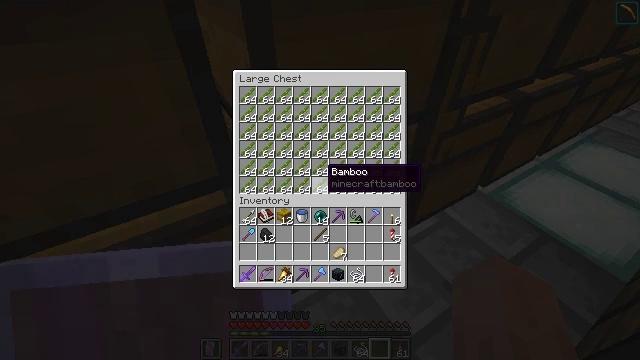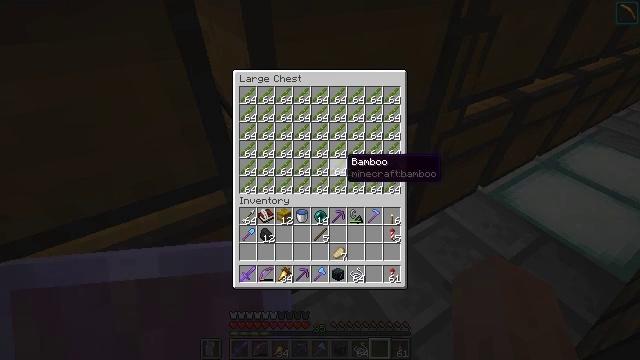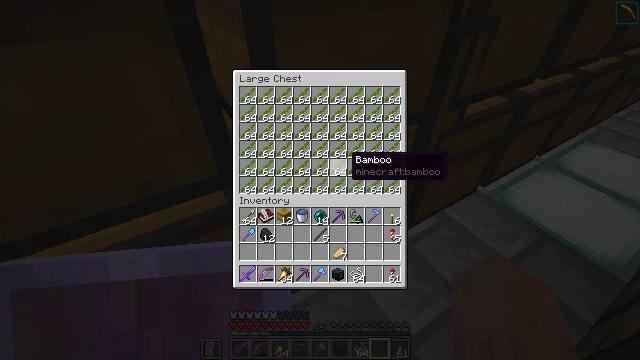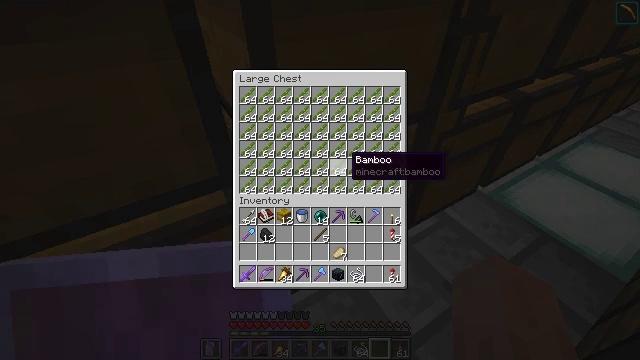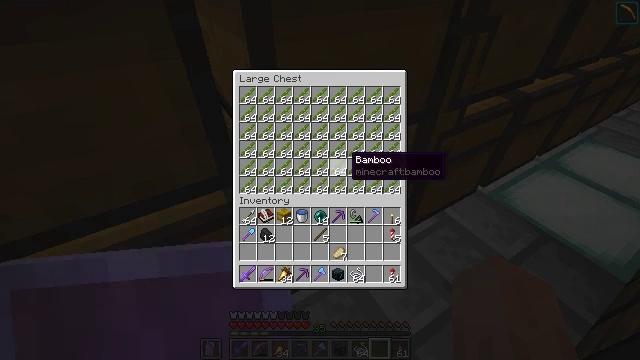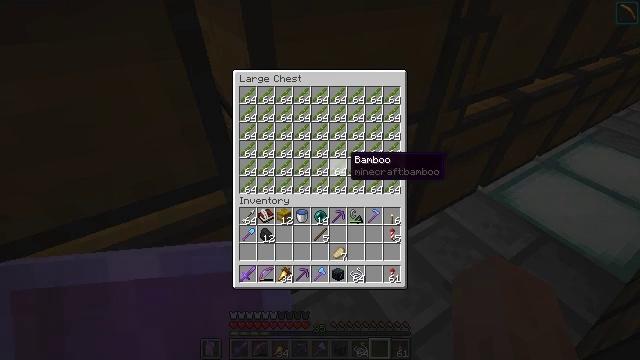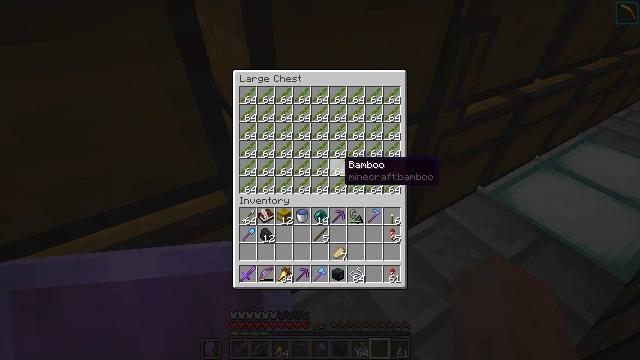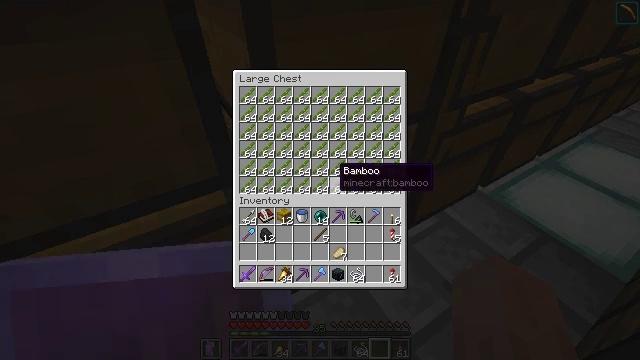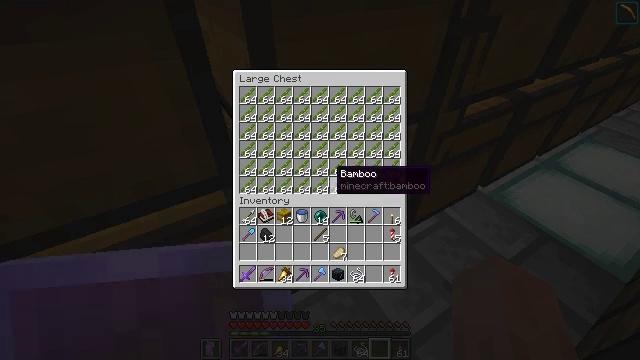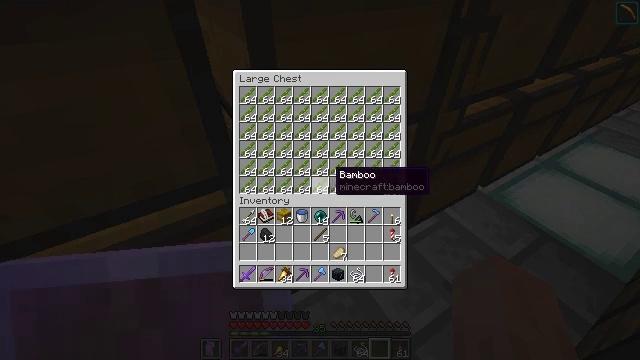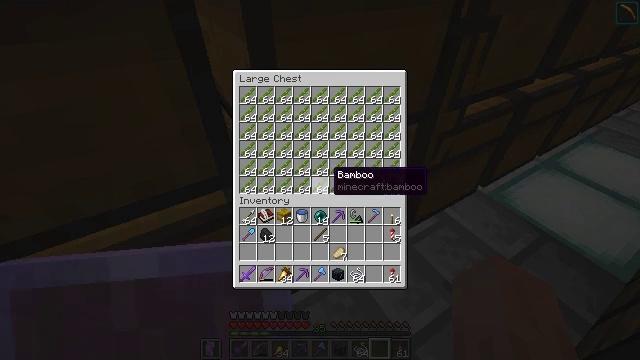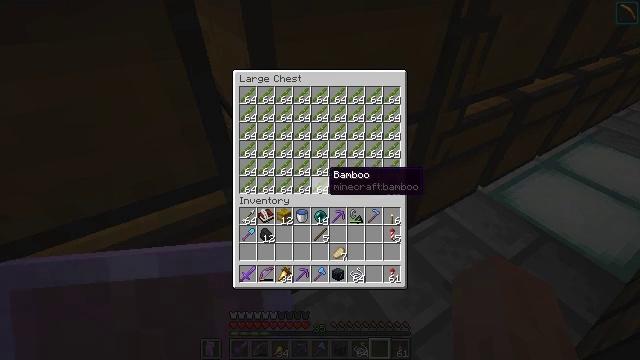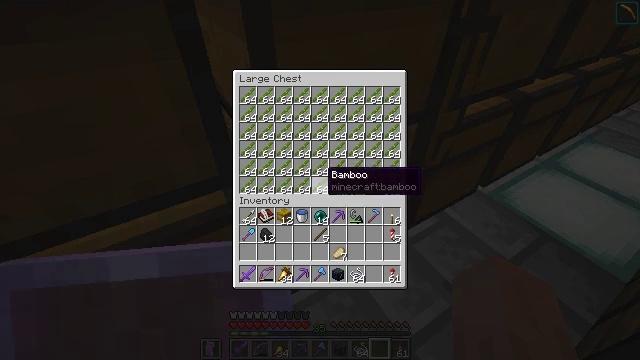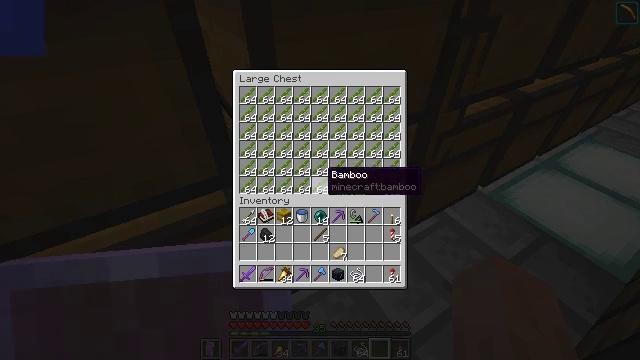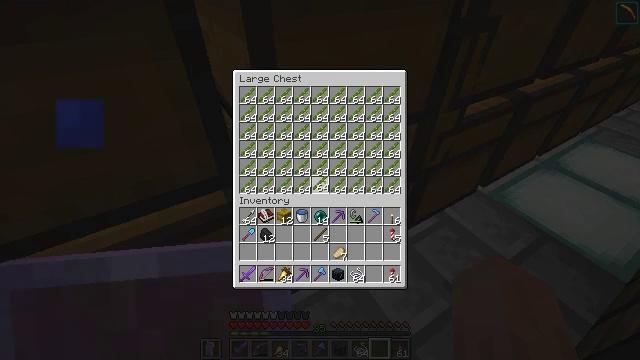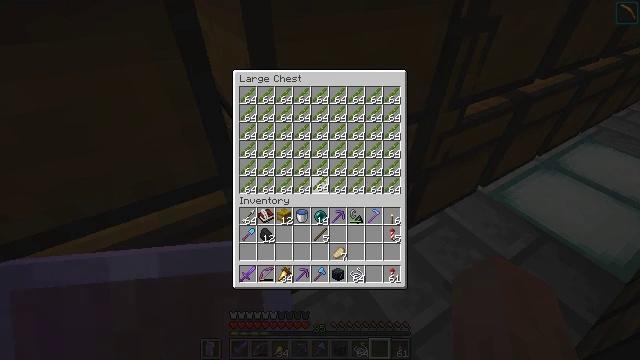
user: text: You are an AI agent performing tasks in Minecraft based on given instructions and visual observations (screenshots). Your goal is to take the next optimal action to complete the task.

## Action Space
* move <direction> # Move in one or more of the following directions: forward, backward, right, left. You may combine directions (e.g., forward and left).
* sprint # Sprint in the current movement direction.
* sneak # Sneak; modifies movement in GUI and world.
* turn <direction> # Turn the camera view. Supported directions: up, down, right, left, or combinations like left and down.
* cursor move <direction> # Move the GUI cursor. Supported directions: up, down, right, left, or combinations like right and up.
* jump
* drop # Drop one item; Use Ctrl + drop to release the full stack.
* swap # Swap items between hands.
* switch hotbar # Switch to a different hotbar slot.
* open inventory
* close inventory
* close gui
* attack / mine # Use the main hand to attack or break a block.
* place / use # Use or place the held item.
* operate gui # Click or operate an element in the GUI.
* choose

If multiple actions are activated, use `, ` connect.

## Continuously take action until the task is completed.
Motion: motion action
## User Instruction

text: Use bamboo and some string to create scaffolding in the crafting table.
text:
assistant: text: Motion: cursor move right and up
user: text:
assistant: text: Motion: no_op
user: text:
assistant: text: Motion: no_op
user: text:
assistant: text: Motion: no_op
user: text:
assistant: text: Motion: no_op
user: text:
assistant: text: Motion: no_op
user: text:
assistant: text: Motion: no_op
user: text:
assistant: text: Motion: no_op
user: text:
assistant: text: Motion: no_op
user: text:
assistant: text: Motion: no_op
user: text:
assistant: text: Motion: no_op
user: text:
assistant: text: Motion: no_op
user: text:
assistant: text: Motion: no_op
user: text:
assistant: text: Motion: operate gui
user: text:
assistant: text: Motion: operate gui
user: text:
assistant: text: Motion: no_op
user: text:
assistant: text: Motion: no_op
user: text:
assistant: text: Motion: no_op
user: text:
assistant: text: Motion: cursor move down
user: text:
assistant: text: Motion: cursor move right and down
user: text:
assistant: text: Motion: no_op
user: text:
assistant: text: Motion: no_op
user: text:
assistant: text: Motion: no_op
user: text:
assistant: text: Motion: cursor move down
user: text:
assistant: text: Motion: no_op
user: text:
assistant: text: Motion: no_op
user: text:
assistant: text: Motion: no_op
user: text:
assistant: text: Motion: no_op
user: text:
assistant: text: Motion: no_op
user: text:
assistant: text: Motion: operate gui